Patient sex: F
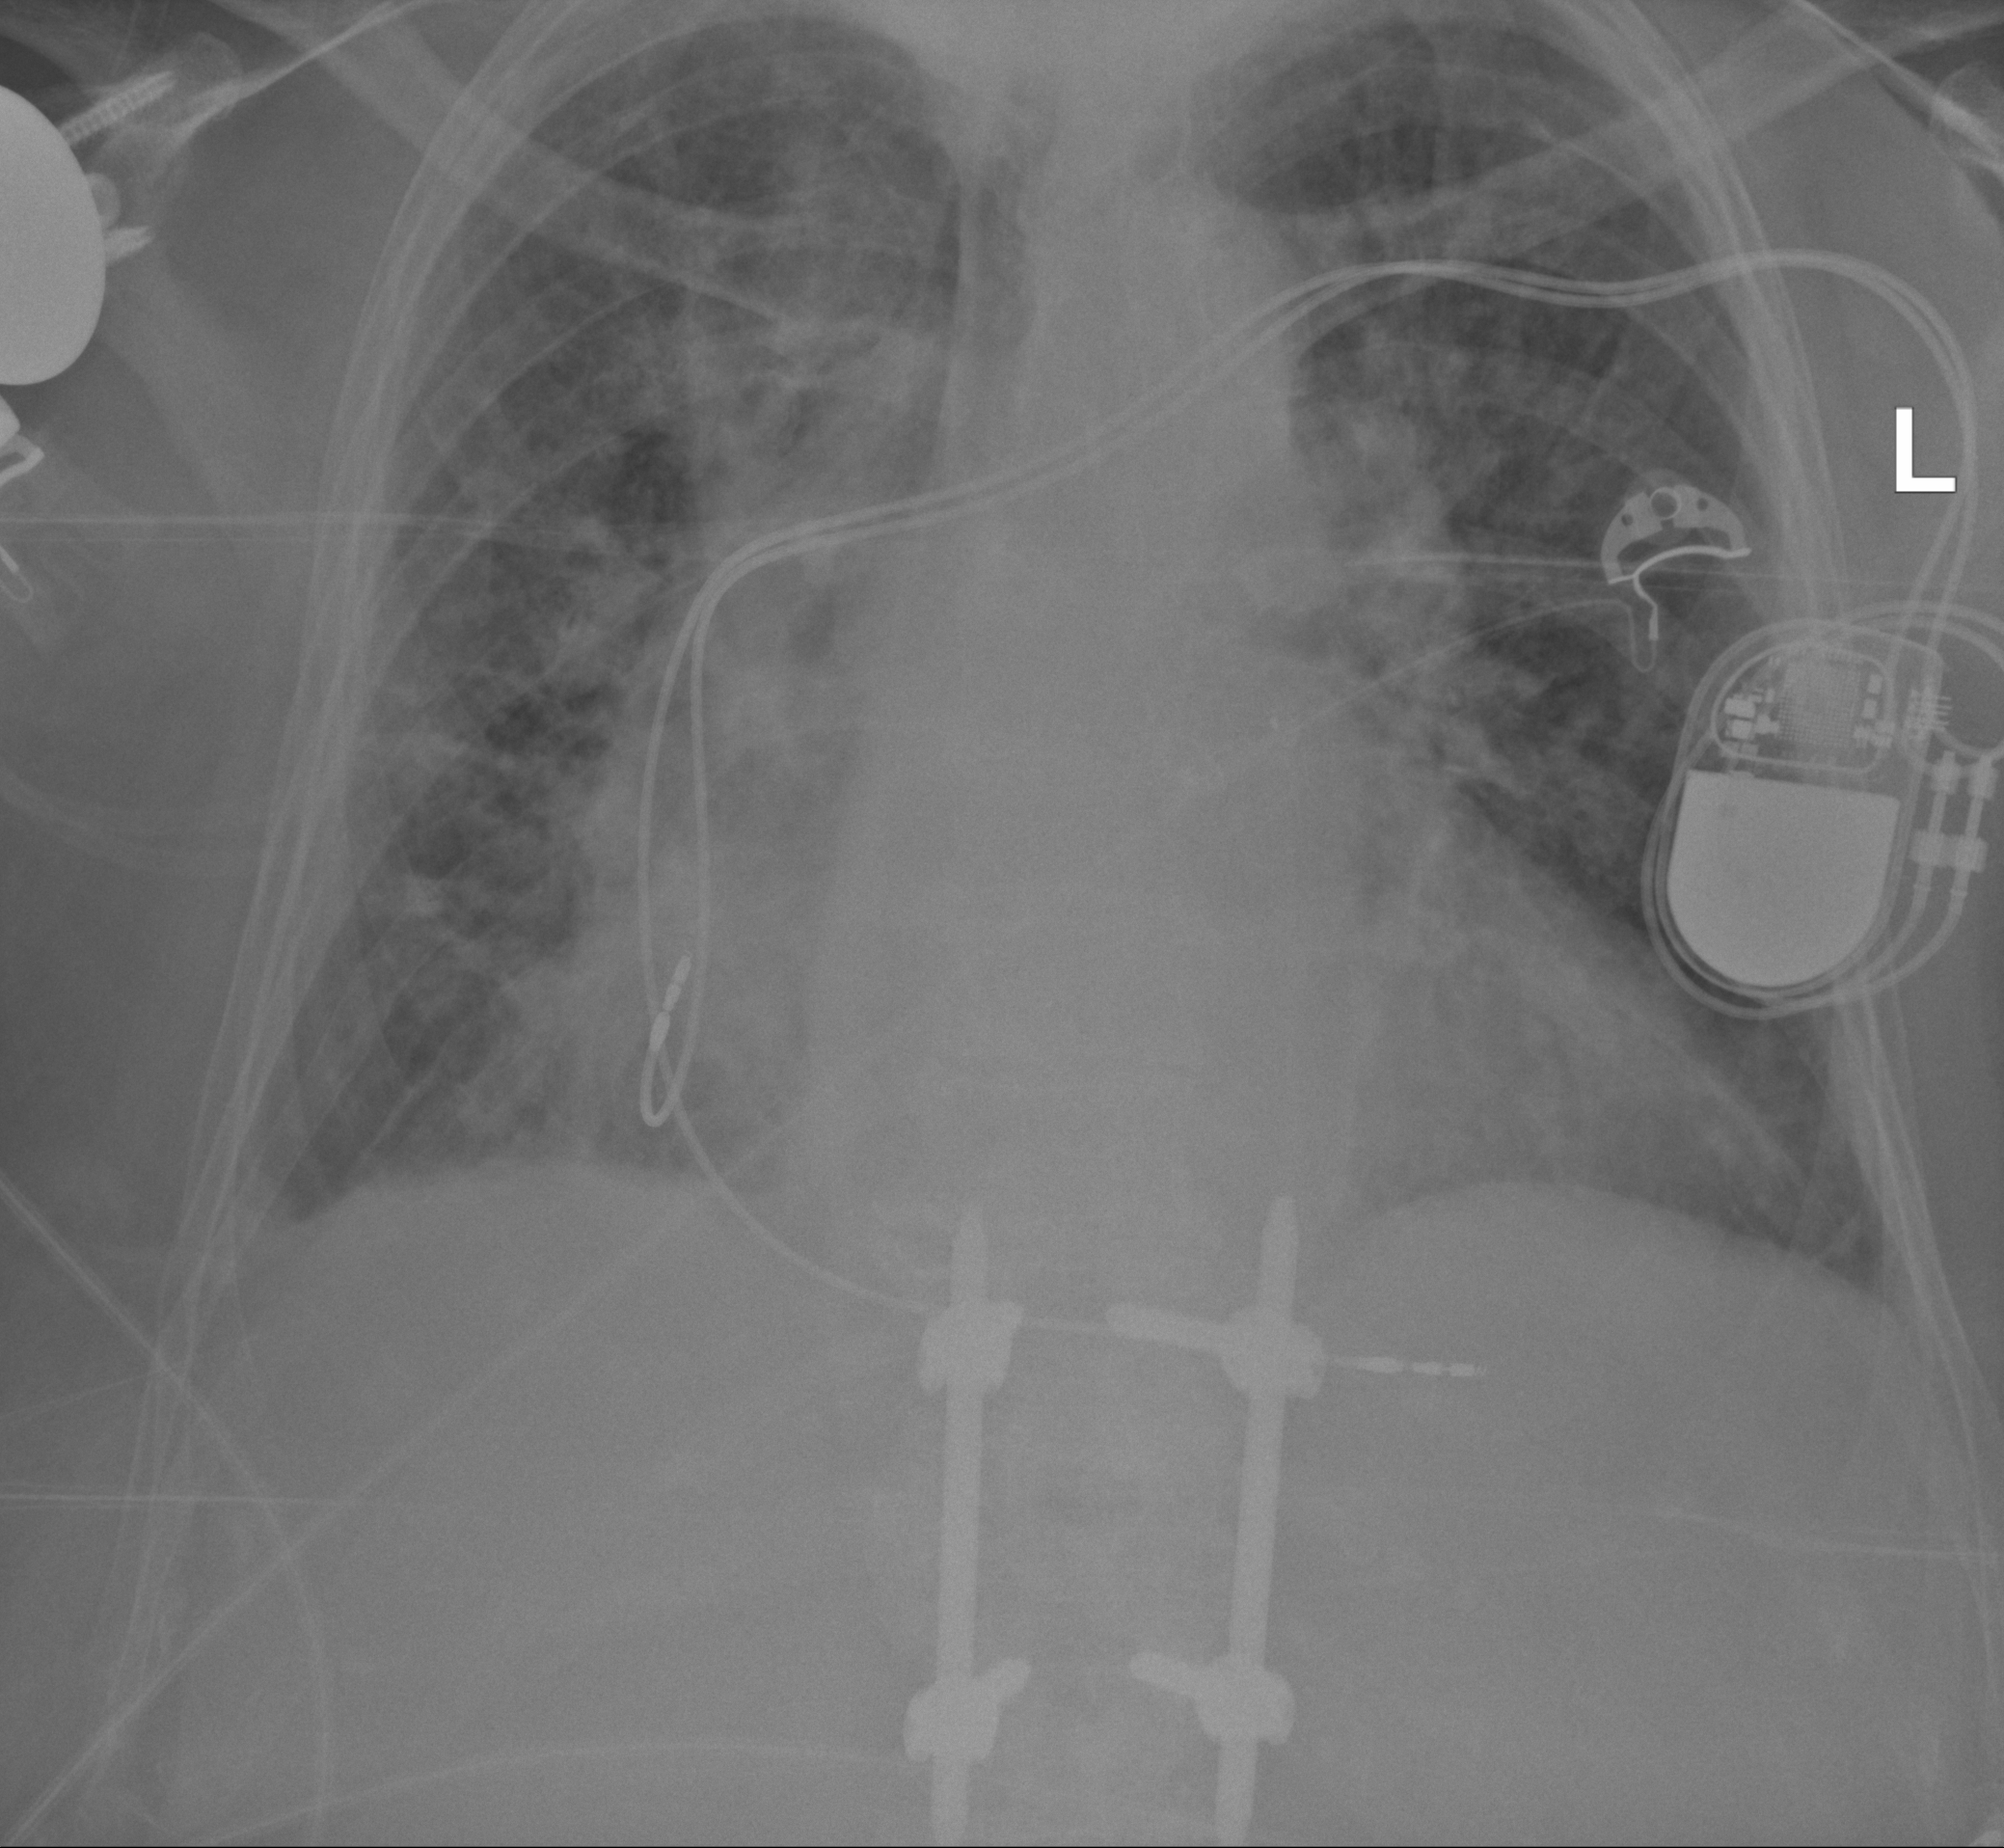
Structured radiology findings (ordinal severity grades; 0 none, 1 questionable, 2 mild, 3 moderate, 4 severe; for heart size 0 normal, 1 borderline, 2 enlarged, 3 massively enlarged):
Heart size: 2
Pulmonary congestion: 2
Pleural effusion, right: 2
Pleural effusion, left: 0
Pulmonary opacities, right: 3
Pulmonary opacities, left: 0
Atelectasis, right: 3
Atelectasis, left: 2